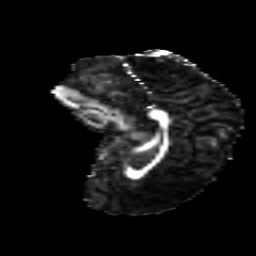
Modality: FA
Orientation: sagittal
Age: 16
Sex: female
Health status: ill
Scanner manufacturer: ge
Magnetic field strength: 3 T
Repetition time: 7.5 s
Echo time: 0.079 s